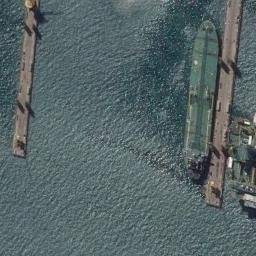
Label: ship